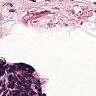
Metastatic tissue present: no